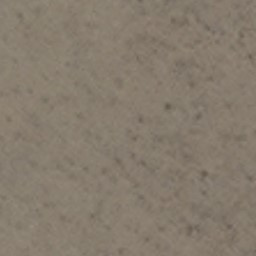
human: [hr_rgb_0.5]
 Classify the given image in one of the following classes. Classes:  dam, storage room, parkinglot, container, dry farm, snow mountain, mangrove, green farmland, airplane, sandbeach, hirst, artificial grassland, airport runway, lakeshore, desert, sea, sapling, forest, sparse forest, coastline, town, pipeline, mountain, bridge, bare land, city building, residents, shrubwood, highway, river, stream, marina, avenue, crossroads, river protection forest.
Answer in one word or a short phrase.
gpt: bare land